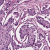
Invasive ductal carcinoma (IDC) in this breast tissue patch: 1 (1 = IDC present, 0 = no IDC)